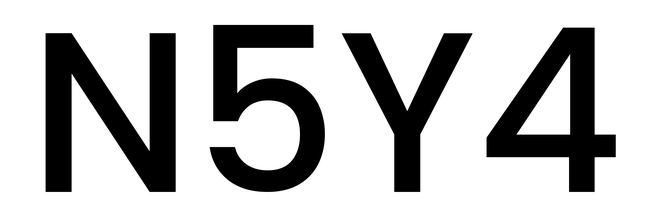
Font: Poppins-Medium